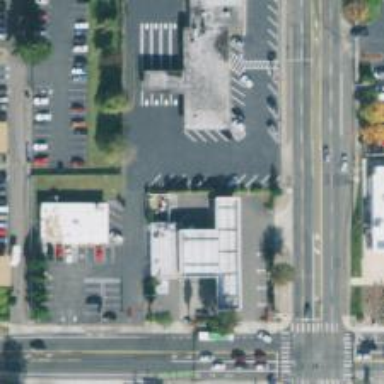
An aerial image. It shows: Convenience shop.